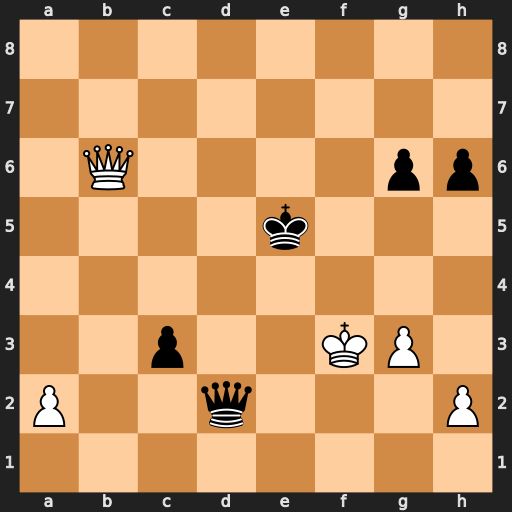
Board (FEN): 8/8/1Q4pp/4k3/8/2p2KP1/P2q3P/8
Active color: w
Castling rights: -
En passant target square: -
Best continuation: Qe3+ Qxe3+ Kxe3 c2 Kd2 c1=Q+ Kxc1